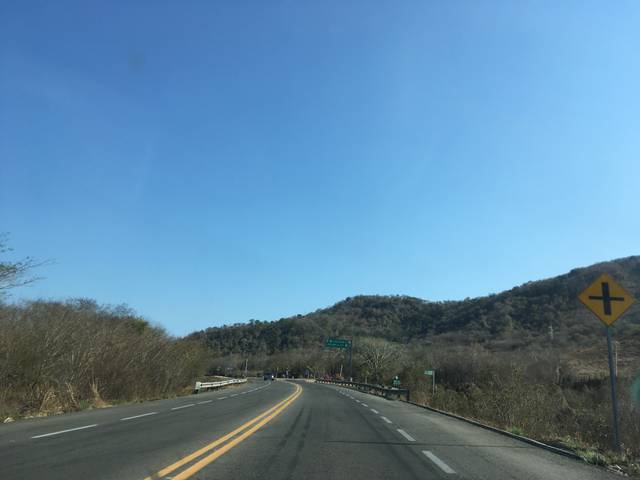
Region: Mexico
Coordinates: 17.812, -101.705